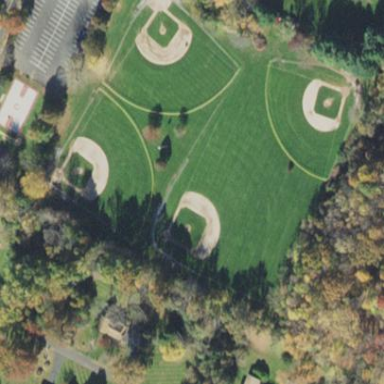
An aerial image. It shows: Baseball pitch for leisure land.